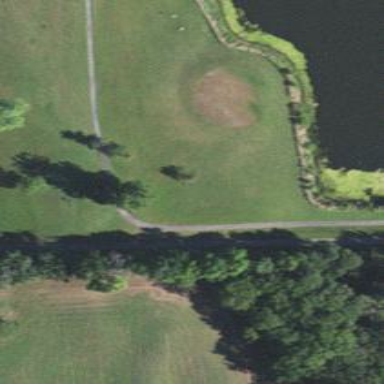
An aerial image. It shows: Service road designated as golf cart path.